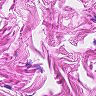
Metastatic tissue present: no